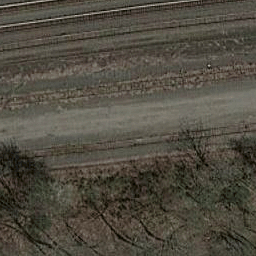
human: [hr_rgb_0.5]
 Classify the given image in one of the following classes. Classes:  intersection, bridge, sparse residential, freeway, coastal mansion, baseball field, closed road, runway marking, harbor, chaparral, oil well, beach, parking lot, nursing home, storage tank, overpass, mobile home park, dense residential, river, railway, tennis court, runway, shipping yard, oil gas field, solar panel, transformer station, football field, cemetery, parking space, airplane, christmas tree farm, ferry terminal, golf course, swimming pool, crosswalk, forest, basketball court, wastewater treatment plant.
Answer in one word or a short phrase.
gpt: railway